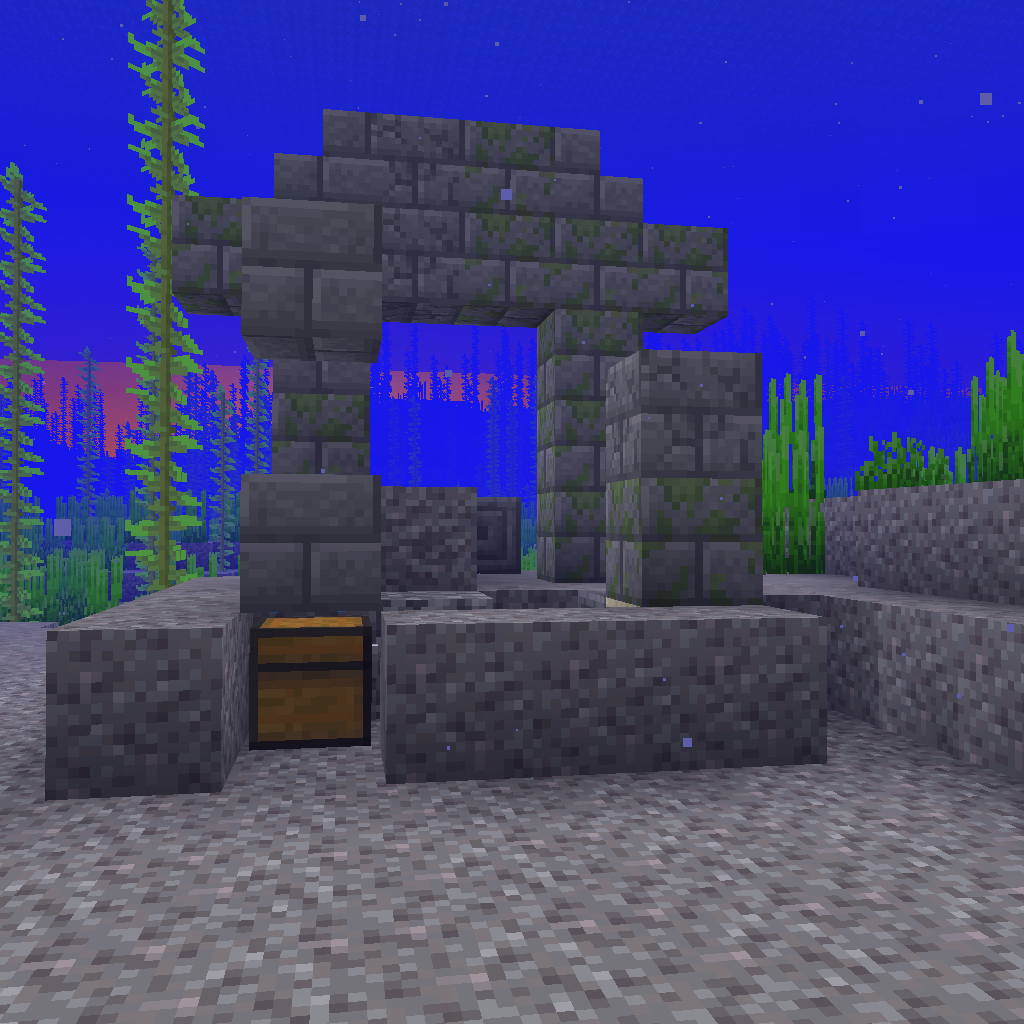
underwater ocean ruins with chest